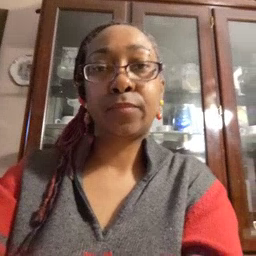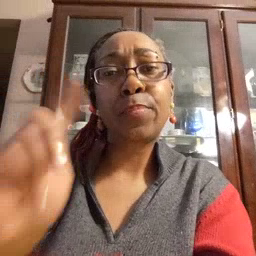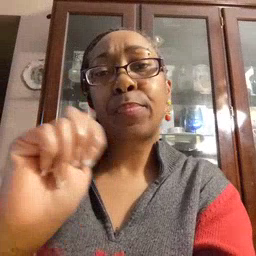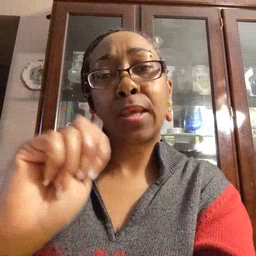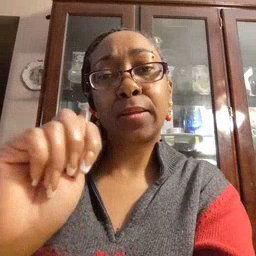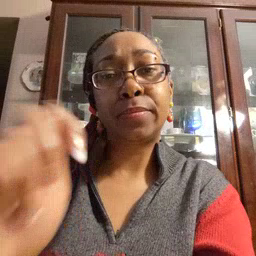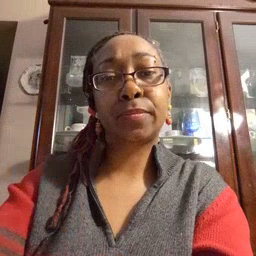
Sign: potty